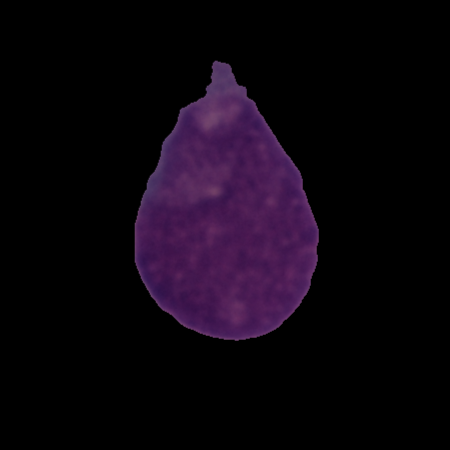
Label: cancer